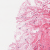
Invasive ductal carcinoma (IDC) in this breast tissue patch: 0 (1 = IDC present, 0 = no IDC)